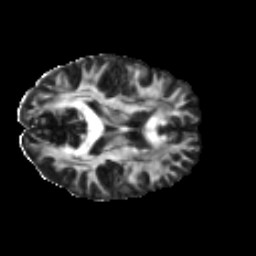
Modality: FA
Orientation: axial
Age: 37
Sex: male
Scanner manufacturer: ge
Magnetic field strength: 3 T
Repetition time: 7.8 s
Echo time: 0.0608 s